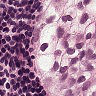
Metastatic tissue present: yes